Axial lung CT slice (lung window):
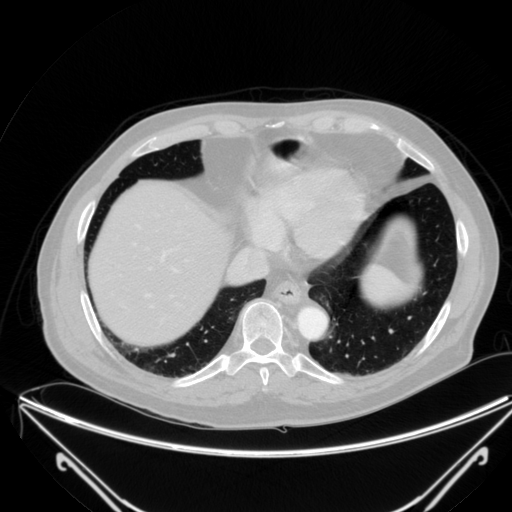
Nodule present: no